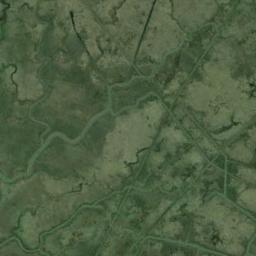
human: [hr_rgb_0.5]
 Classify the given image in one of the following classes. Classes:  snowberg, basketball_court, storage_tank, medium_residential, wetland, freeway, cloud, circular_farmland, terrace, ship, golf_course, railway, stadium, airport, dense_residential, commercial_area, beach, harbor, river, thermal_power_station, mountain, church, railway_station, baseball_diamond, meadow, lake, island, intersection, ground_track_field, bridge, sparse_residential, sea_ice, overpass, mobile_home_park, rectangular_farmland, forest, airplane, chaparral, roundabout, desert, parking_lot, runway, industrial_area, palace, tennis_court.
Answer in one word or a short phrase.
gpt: wetland